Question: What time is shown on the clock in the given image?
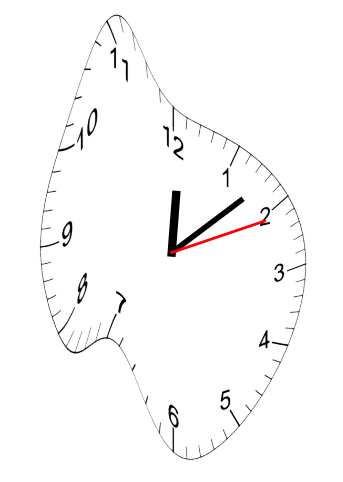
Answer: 12:08:11